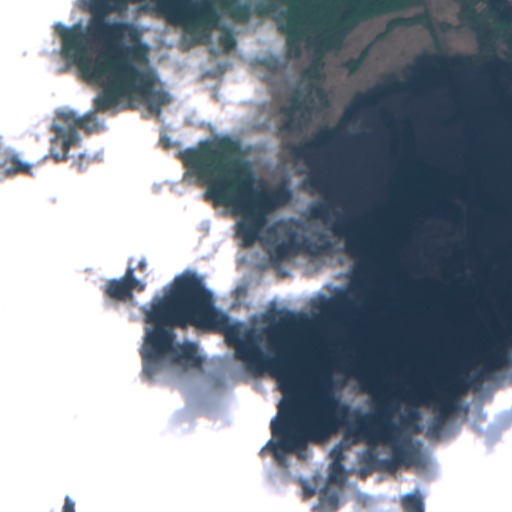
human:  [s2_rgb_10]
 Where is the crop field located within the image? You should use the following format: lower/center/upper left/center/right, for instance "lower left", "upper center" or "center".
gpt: The crop field is located in the lower center of the image.
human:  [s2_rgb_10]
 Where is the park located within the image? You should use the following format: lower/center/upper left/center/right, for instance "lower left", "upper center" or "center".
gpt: The park is located in the lower right of the image.
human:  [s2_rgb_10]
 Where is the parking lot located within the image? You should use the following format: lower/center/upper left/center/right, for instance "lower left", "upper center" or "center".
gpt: The parking lot is located in the lower of the image.
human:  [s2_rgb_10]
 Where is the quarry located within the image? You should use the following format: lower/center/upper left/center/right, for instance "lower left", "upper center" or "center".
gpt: The quarry is located in the center right of the image.
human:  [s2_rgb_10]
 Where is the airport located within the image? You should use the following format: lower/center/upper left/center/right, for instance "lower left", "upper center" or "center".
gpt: There is no airport in the image.